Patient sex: M
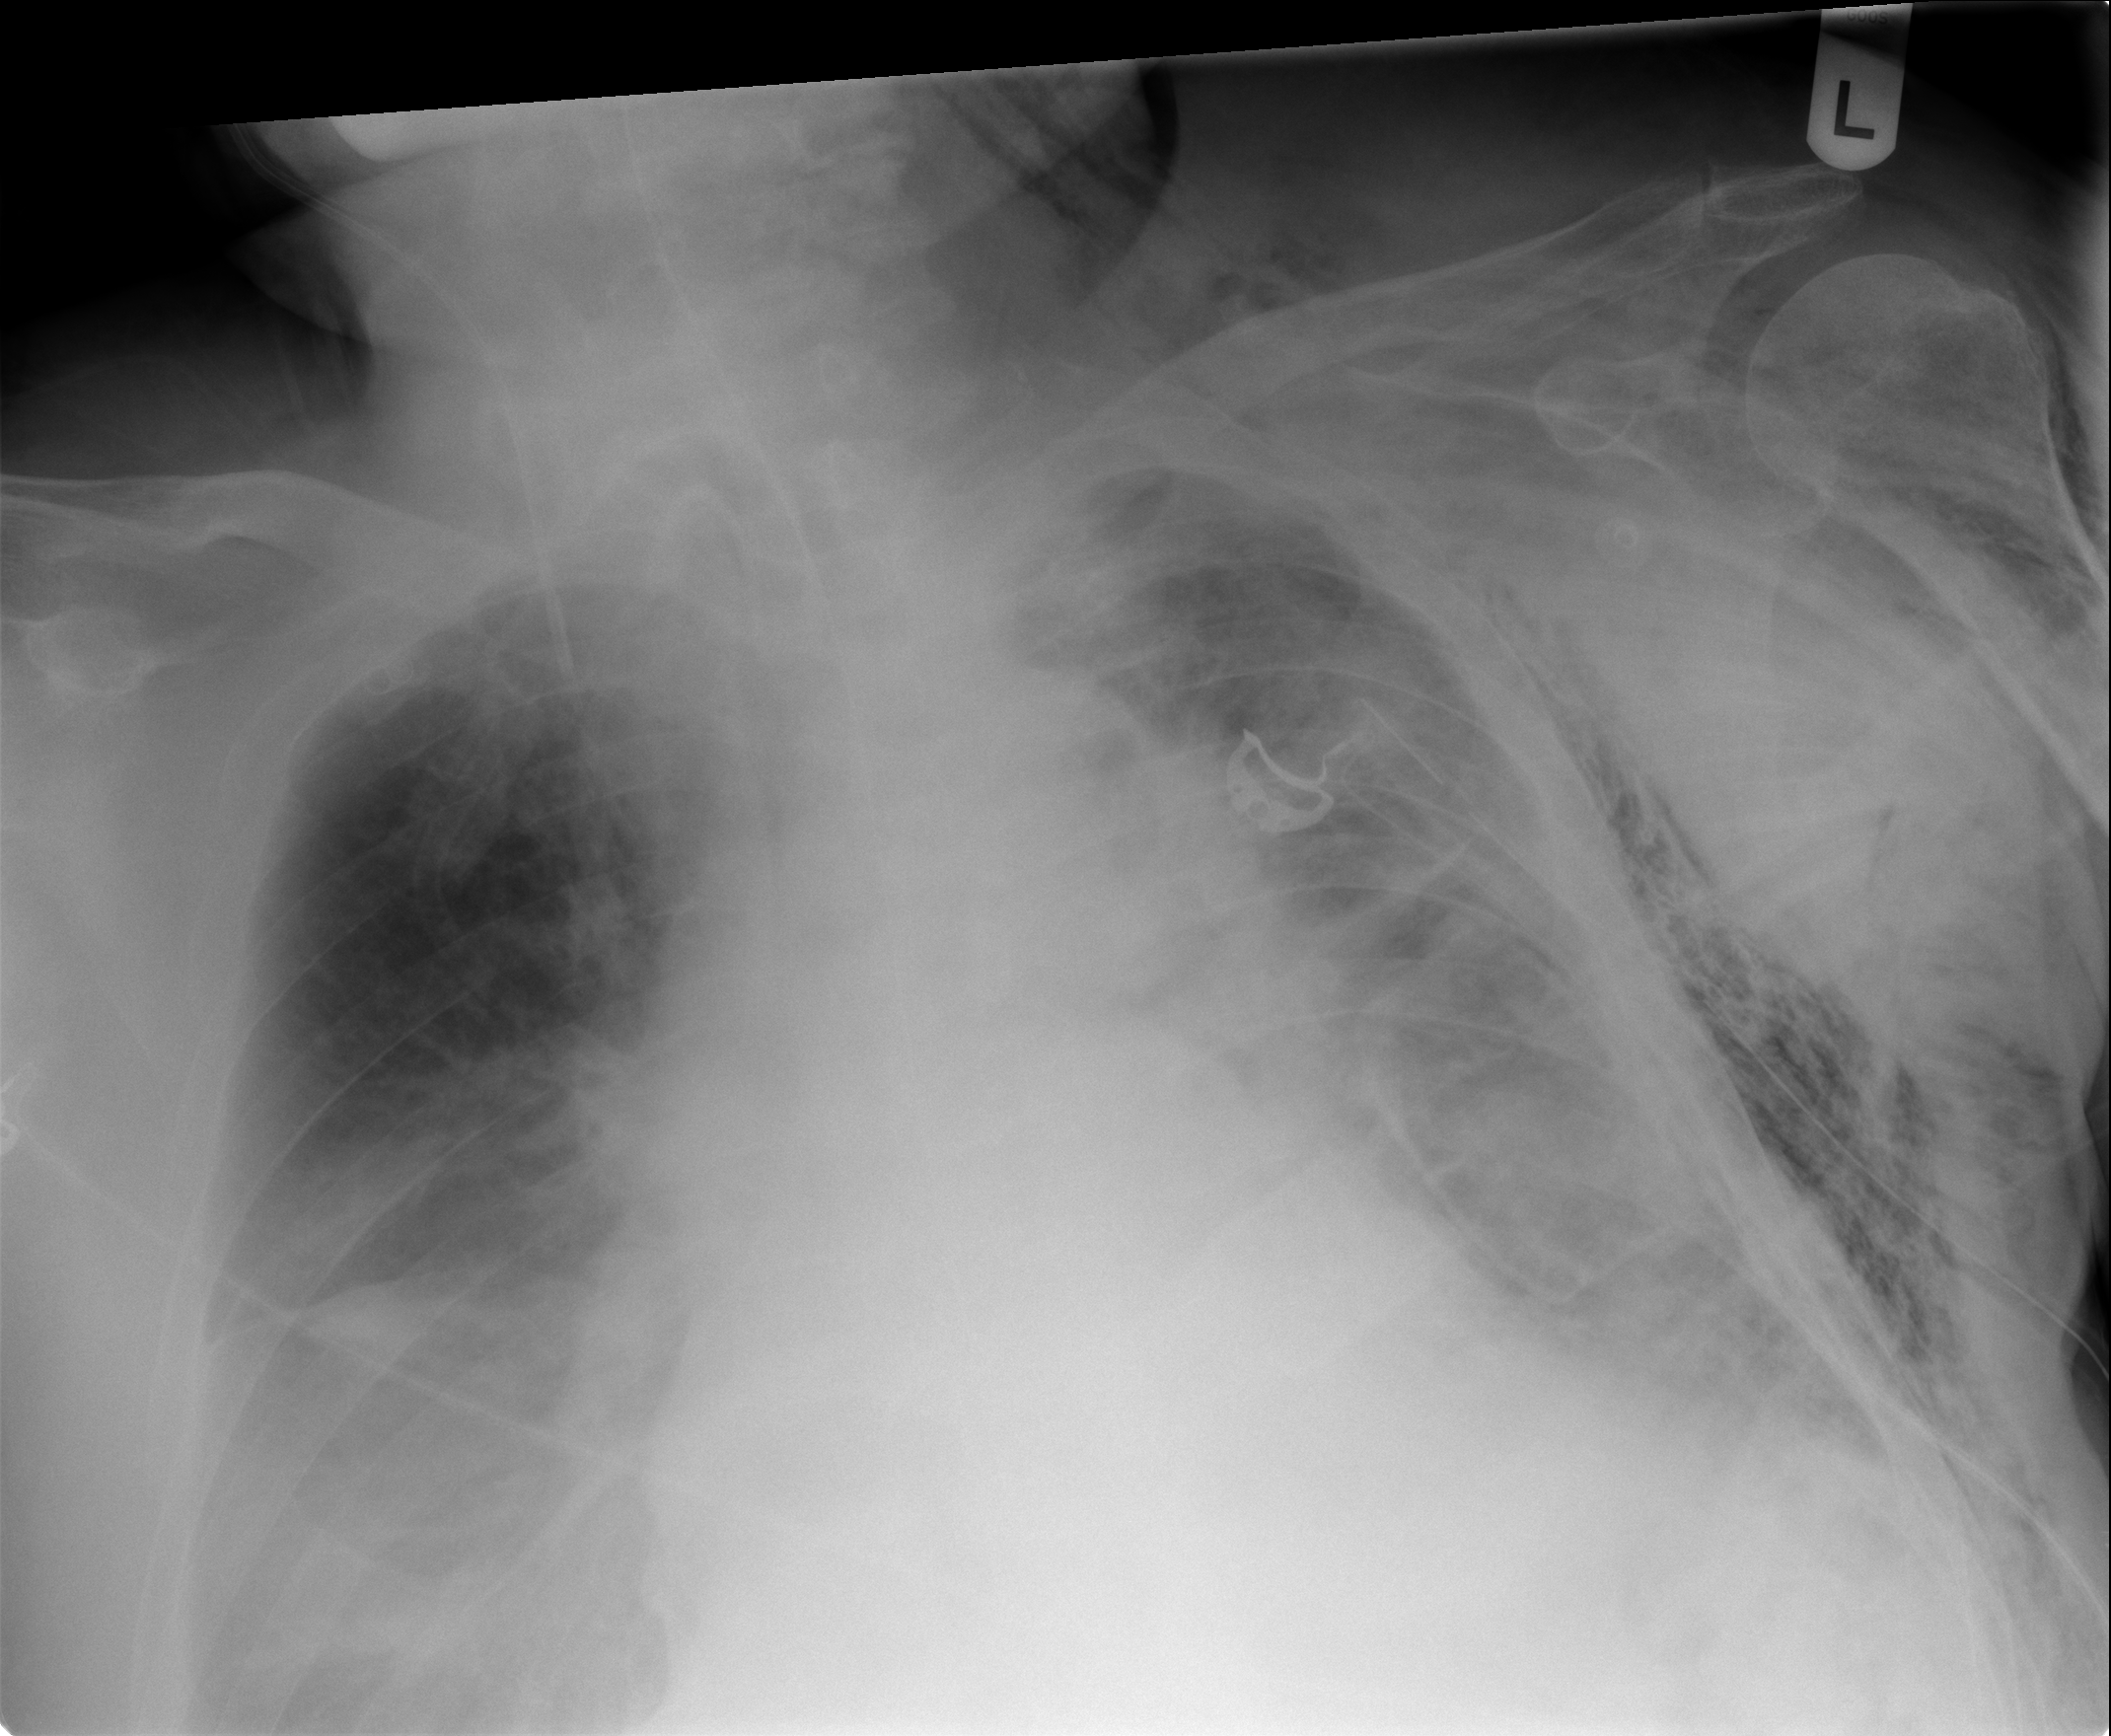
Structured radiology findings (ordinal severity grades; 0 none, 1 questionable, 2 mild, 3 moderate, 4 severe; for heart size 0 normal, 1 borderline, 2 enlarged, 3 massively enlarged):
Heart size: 2
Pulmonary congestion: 0
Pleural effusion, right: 2
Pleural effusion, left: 2
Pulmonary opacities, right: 0
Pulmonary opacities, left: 0
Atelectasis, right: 0
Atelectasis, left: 0